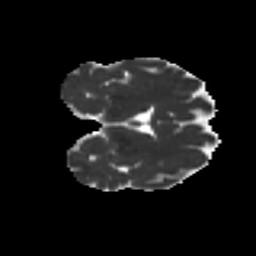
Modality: MD
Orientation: coronal
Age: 49
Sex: female
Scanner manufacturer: ge
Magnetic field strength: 3 T
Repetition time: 7.8 s
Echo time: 0.0606 s